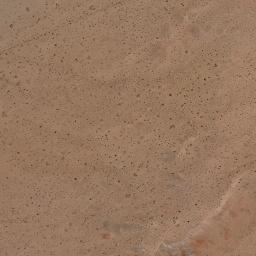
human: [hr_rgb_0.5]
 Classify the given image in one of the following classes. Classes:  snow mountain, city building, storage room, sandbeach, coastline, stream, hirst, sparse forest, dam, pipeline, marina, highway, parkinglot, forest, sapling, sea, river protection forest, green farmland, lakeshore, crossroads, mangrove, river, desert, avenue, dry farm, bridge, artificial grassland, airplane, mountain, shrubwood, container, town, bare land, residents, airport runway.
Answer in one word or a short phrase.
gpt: desert